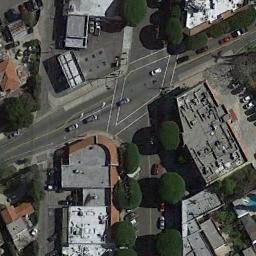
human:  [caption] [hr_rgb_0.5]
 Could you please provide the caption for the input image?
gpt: There was traffic at the intersection .

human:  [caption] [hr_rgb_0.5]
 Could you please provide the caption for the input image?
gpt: There are several vehicles on the slanted intersection of the intersection, Many buildings and trees around the intersection, And many cars parked in the open space beside the intersection .

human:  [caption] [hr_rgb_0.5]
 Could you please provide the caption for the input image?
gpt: There are many different shapes of buildings beside the intersection .

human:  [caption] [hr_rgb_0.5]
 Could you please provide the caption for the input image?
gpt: A tilted intersection with normal traffic located in a commercial area .

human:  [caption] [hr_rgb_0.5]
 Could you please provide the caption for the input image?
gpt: There are some green trees and buildings around the intersection .